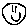
Label: smiley face